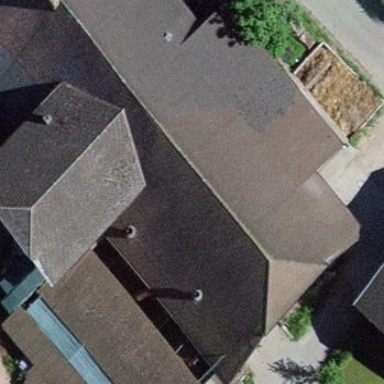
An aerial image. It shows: Farm building.